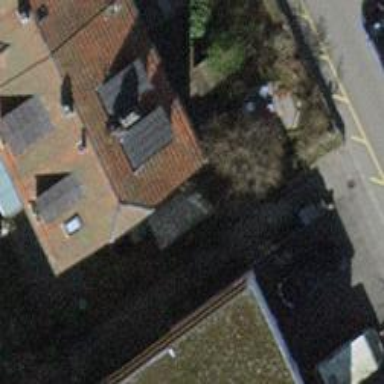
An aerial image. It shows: Apartments building with tiled roof.